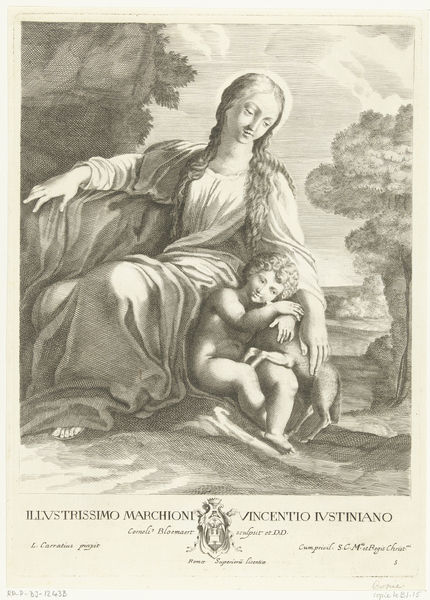
Titel: Zittende Madonna en lam
Künstler: Cornelis (II) Bloemaert
Standort: Amsterdam
Institution: Rijksmuseum
Schlagwörter: baum, berg, felsen, himmel, nackt, wolken, bäume, landschaft, frau, licht, tier, arm, falten, halten, johannes, steine, haare, kind, mutter, blatt, locken, schrift, fels, grafik, junge, striche, lamm, knabe, druck, stich, text, wappen, christus, jesus, maria, madonna, legende, kid, latein, marchioni